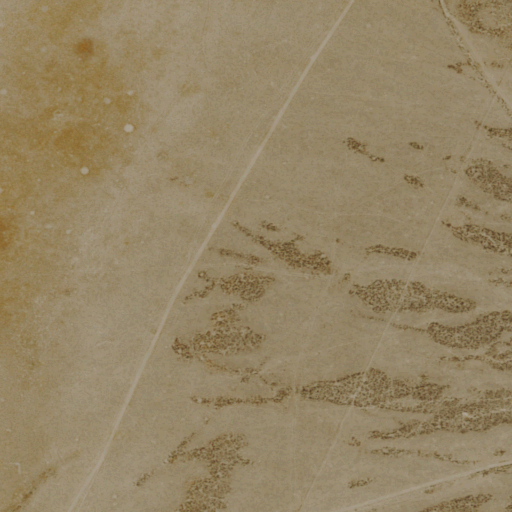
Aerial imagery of plain(s) in Nevada named Sunrise Flat containing shrub and grassland